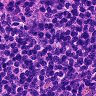
Metastatic tissue present: no